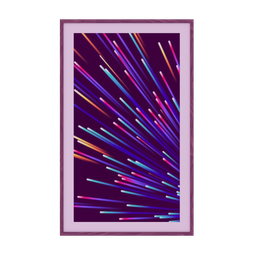
Label: decoration